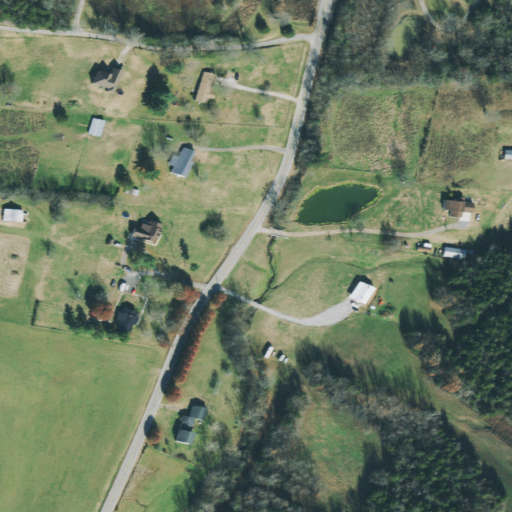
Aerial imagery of valley in Tennessee named Dug Hollow containing pasture, mixed forest, open development, low intensity development, evergreen forest, and deciduous forest